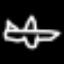
Label: airplane